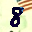
Label: 8